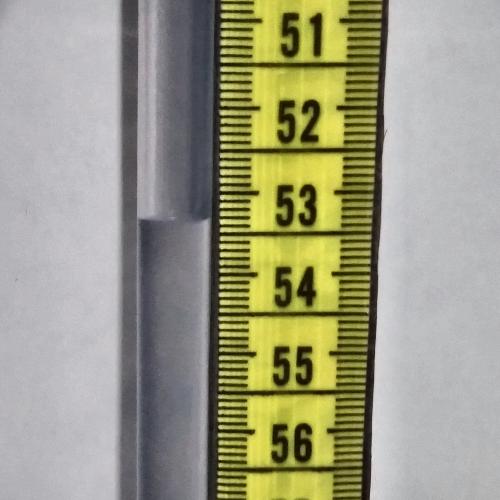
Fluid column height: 53.3 cm